Interaction volume radius: 10 \u00c5
Interaction volume height: 15 \u00c5
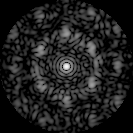
Disorder parameter: 0.6667